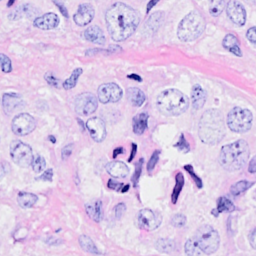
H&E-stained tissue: Breast